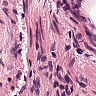
Metastatic tissue present: no